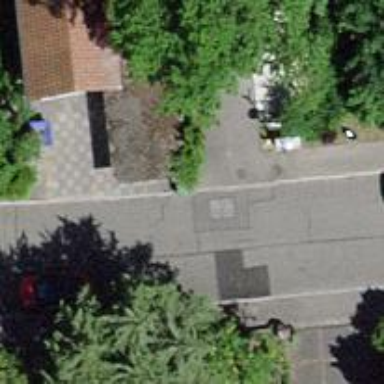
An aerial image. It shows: Bollard barrier.